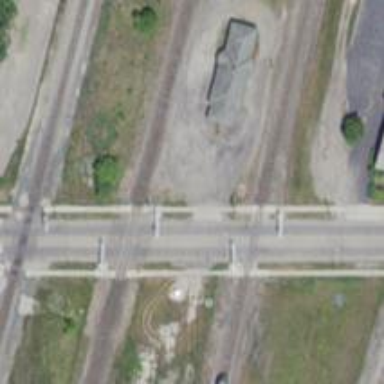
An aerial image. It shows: Level crossing with lights and saltire markings.